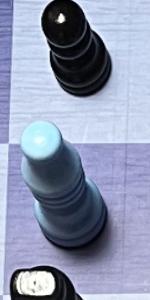
Label: Bishop_White